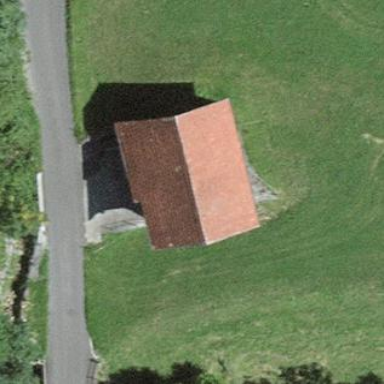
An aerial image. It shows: Barn.